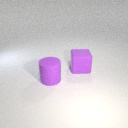
large purple rubber cylinder in front of large purple rubber cube